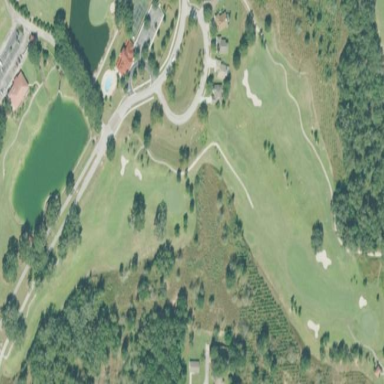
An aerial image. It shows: Golf course surrounded by greenery.